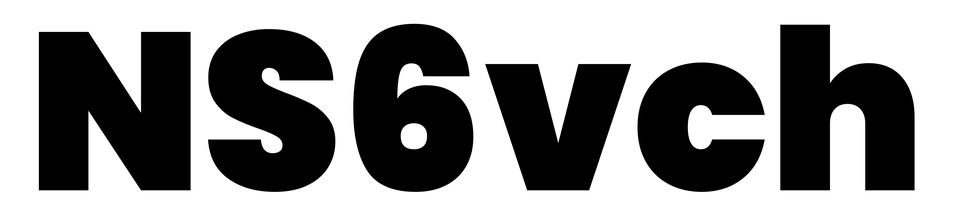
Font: Poppins-Black